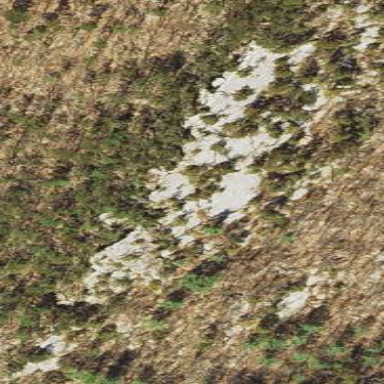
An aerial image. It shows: Landscape dominated by bare rock.